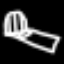
Label: bed